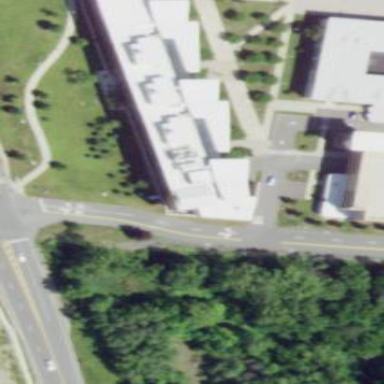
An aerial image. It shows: College building.